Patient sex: F
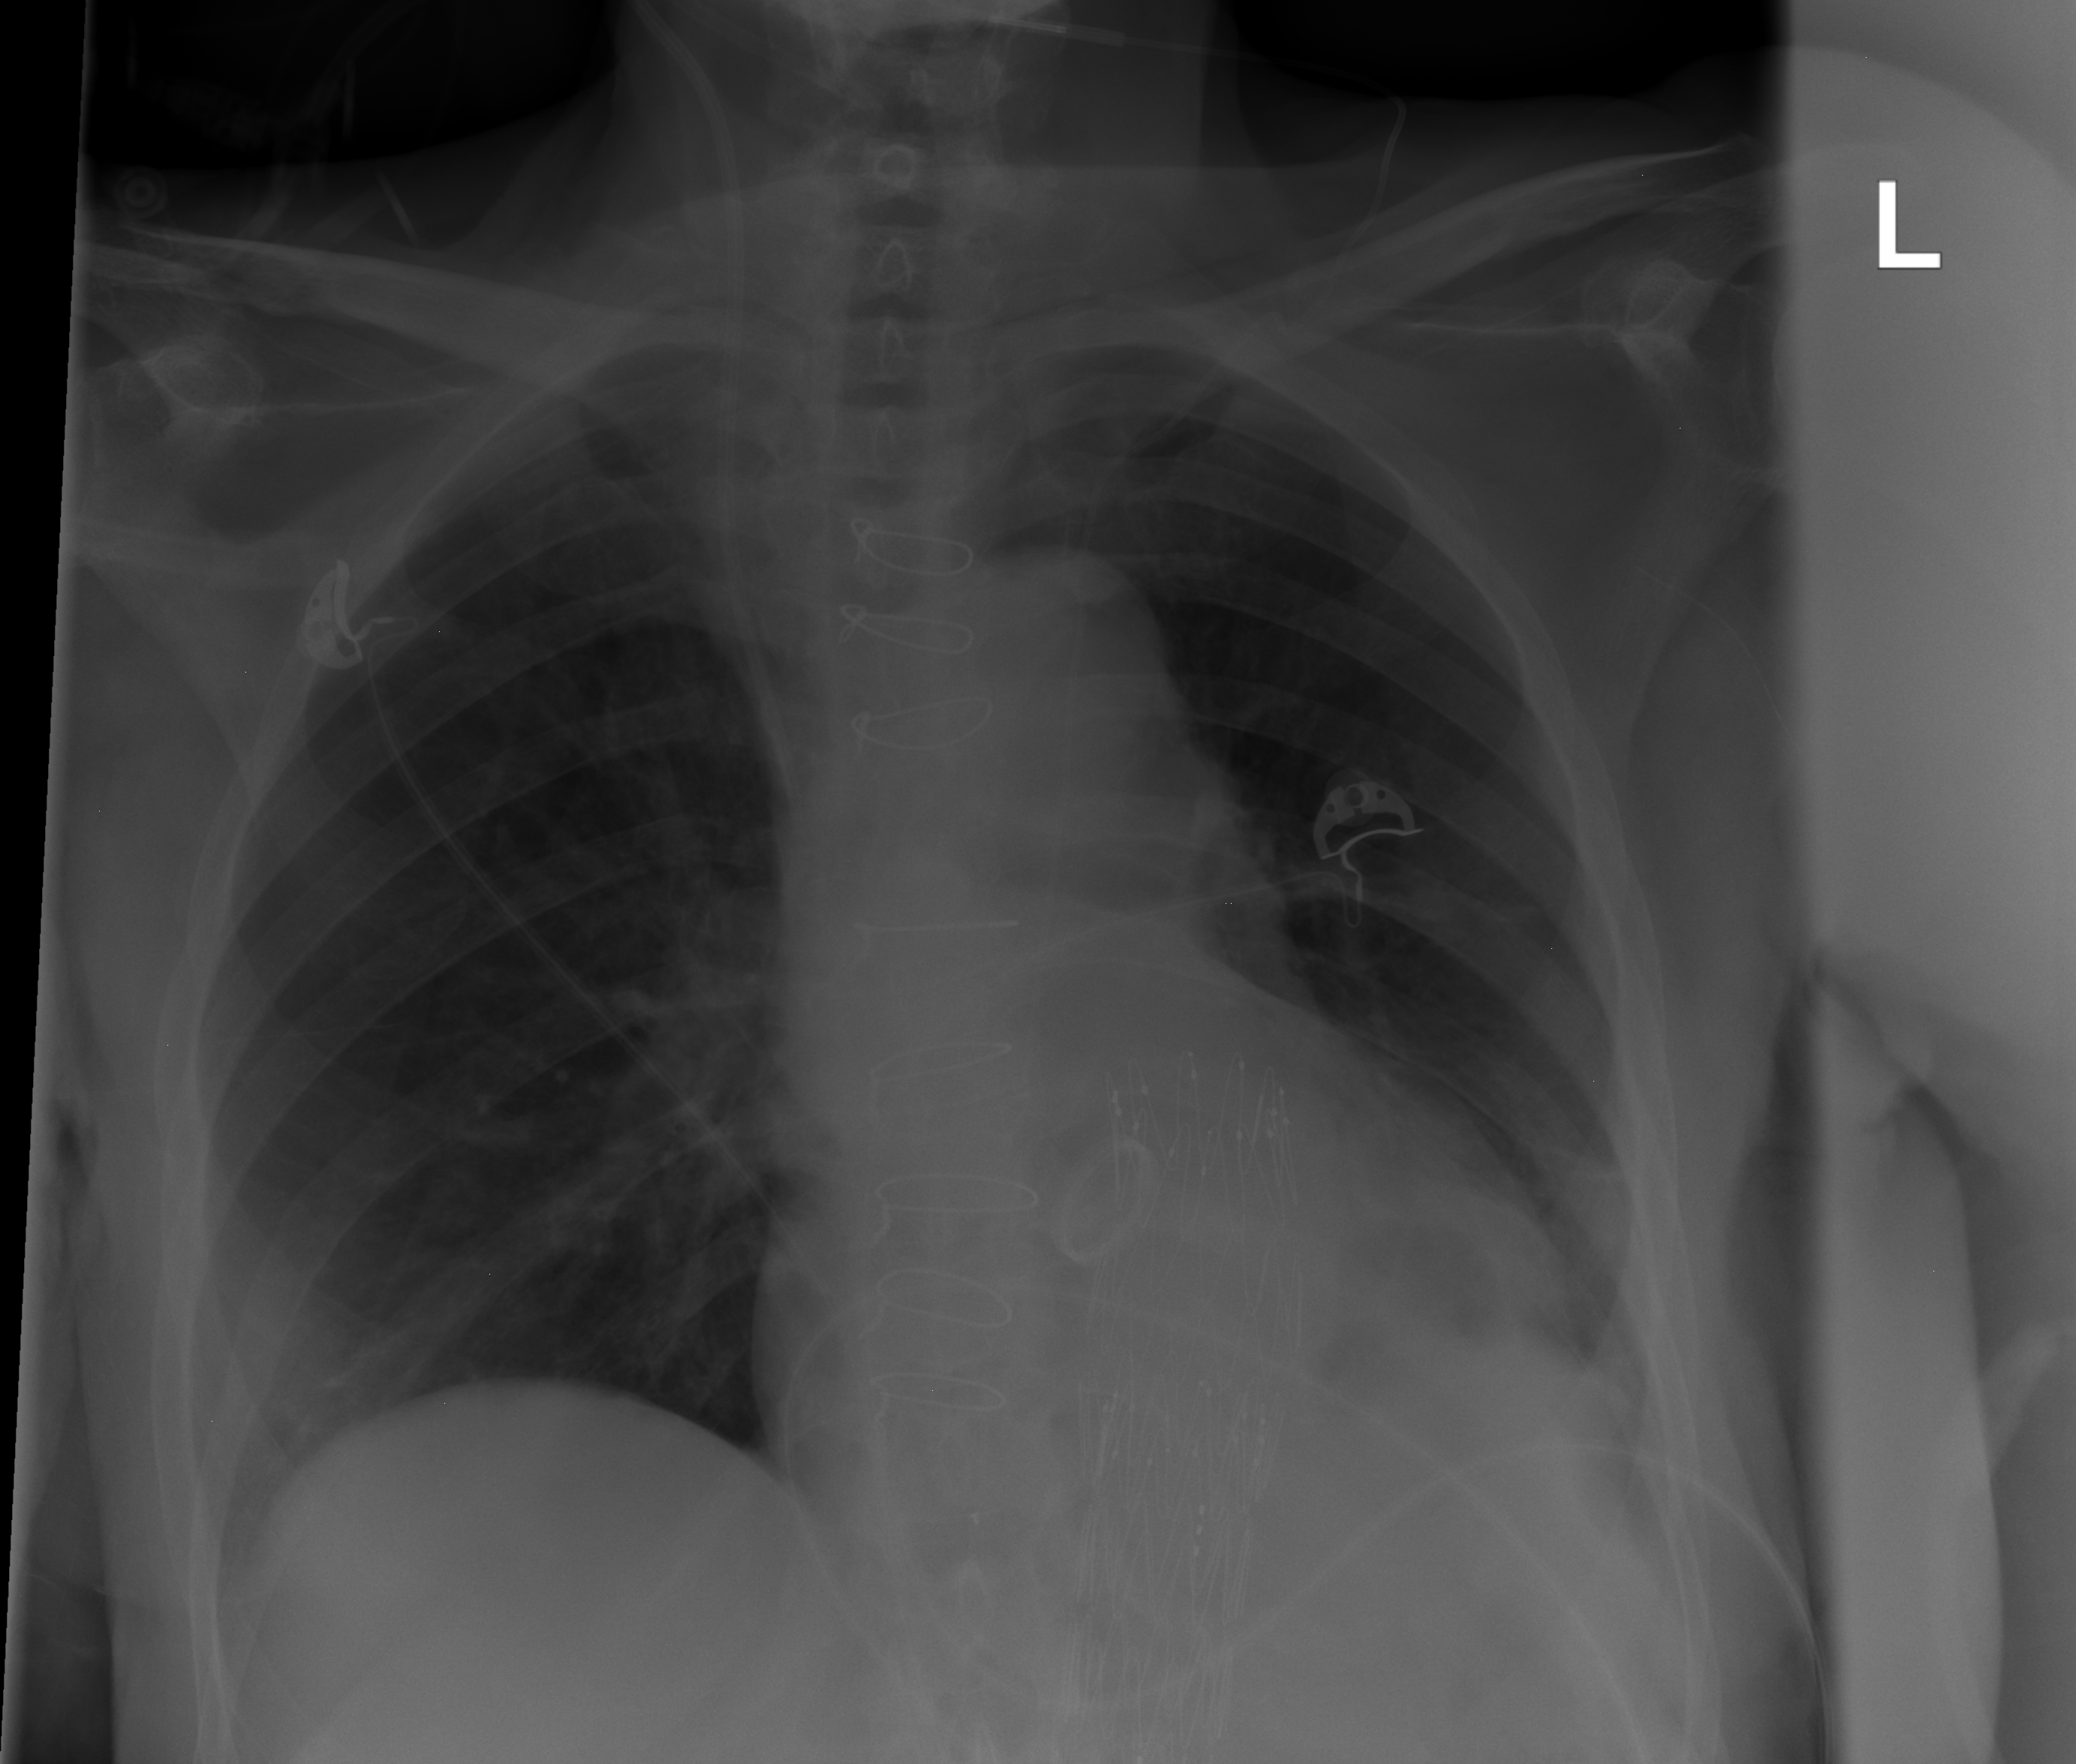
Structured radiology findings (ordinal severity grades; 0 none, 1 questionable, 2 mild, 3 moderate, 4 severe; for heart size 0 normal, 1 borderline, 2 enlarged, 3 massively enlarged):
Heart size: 2
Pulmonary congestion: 0
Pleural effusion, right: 0
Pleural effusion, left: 0
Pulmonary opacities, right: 0
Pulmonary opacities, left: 0
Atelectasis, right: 0
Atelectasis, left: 2